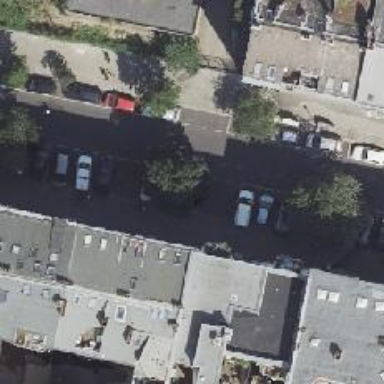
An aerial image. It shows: Parking lane for vehicles.